Question: On launch, I am fading from my launch image to the application's interface. To achieve this, I am adding a 'UIImageView' with "Default.png" and animating its alpha just before 'makeKeyAndVisible'.
Should Default.png always return the device-specific (or resolution-specific) version of the launch image? Or should I be checking the screen's bounds and scale to pick the right one for the retina vs non-retina and 3.5 vs 4 inch screens?
I expected Default.png to behave much like other image resources - use the @2x version when supported (and the -568h version on the iPhone 5). But my experimentation in the simulator leads me to believe otherwise. Running the 4 inch simulator, the 3.5 inch image is used. This results in a splash image that does not extend to the bottom of the screen. The screenshot below shows the transition mid-animation.

Unfortunately I don't have each device so was unable to confirm if this is just a quirk of the simulator.
In short, I want to be sure that the retina image is used on retina devices, and the 4 inch image is used on 4 inch devices.
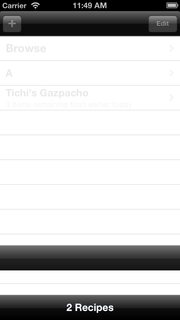
Answer: The answer is you will have to explicitly load the device specific version of the image. This is custom animation and you cannot rely on Apple's Default whatever loading behavior to achieve what you want.
First make sure that you you are configured properly and the correct default load image is displayed on the devices (dont trust the simulator too much (aka I never even use the simulator its so buggy))
And then as previous commenters suggested load a view with your images.
Remember that the default image is going to be loaded and shown by the cocoa framework. All you can do is show a view afterward, if you try and do some of the admittedly clever hacks with the on load that are on the web you will find that they will always break in some way.
If you need a full screen image animated or not on iPhone 5 you need to load that image explicitly for the device thats all there is to it.